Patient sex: M
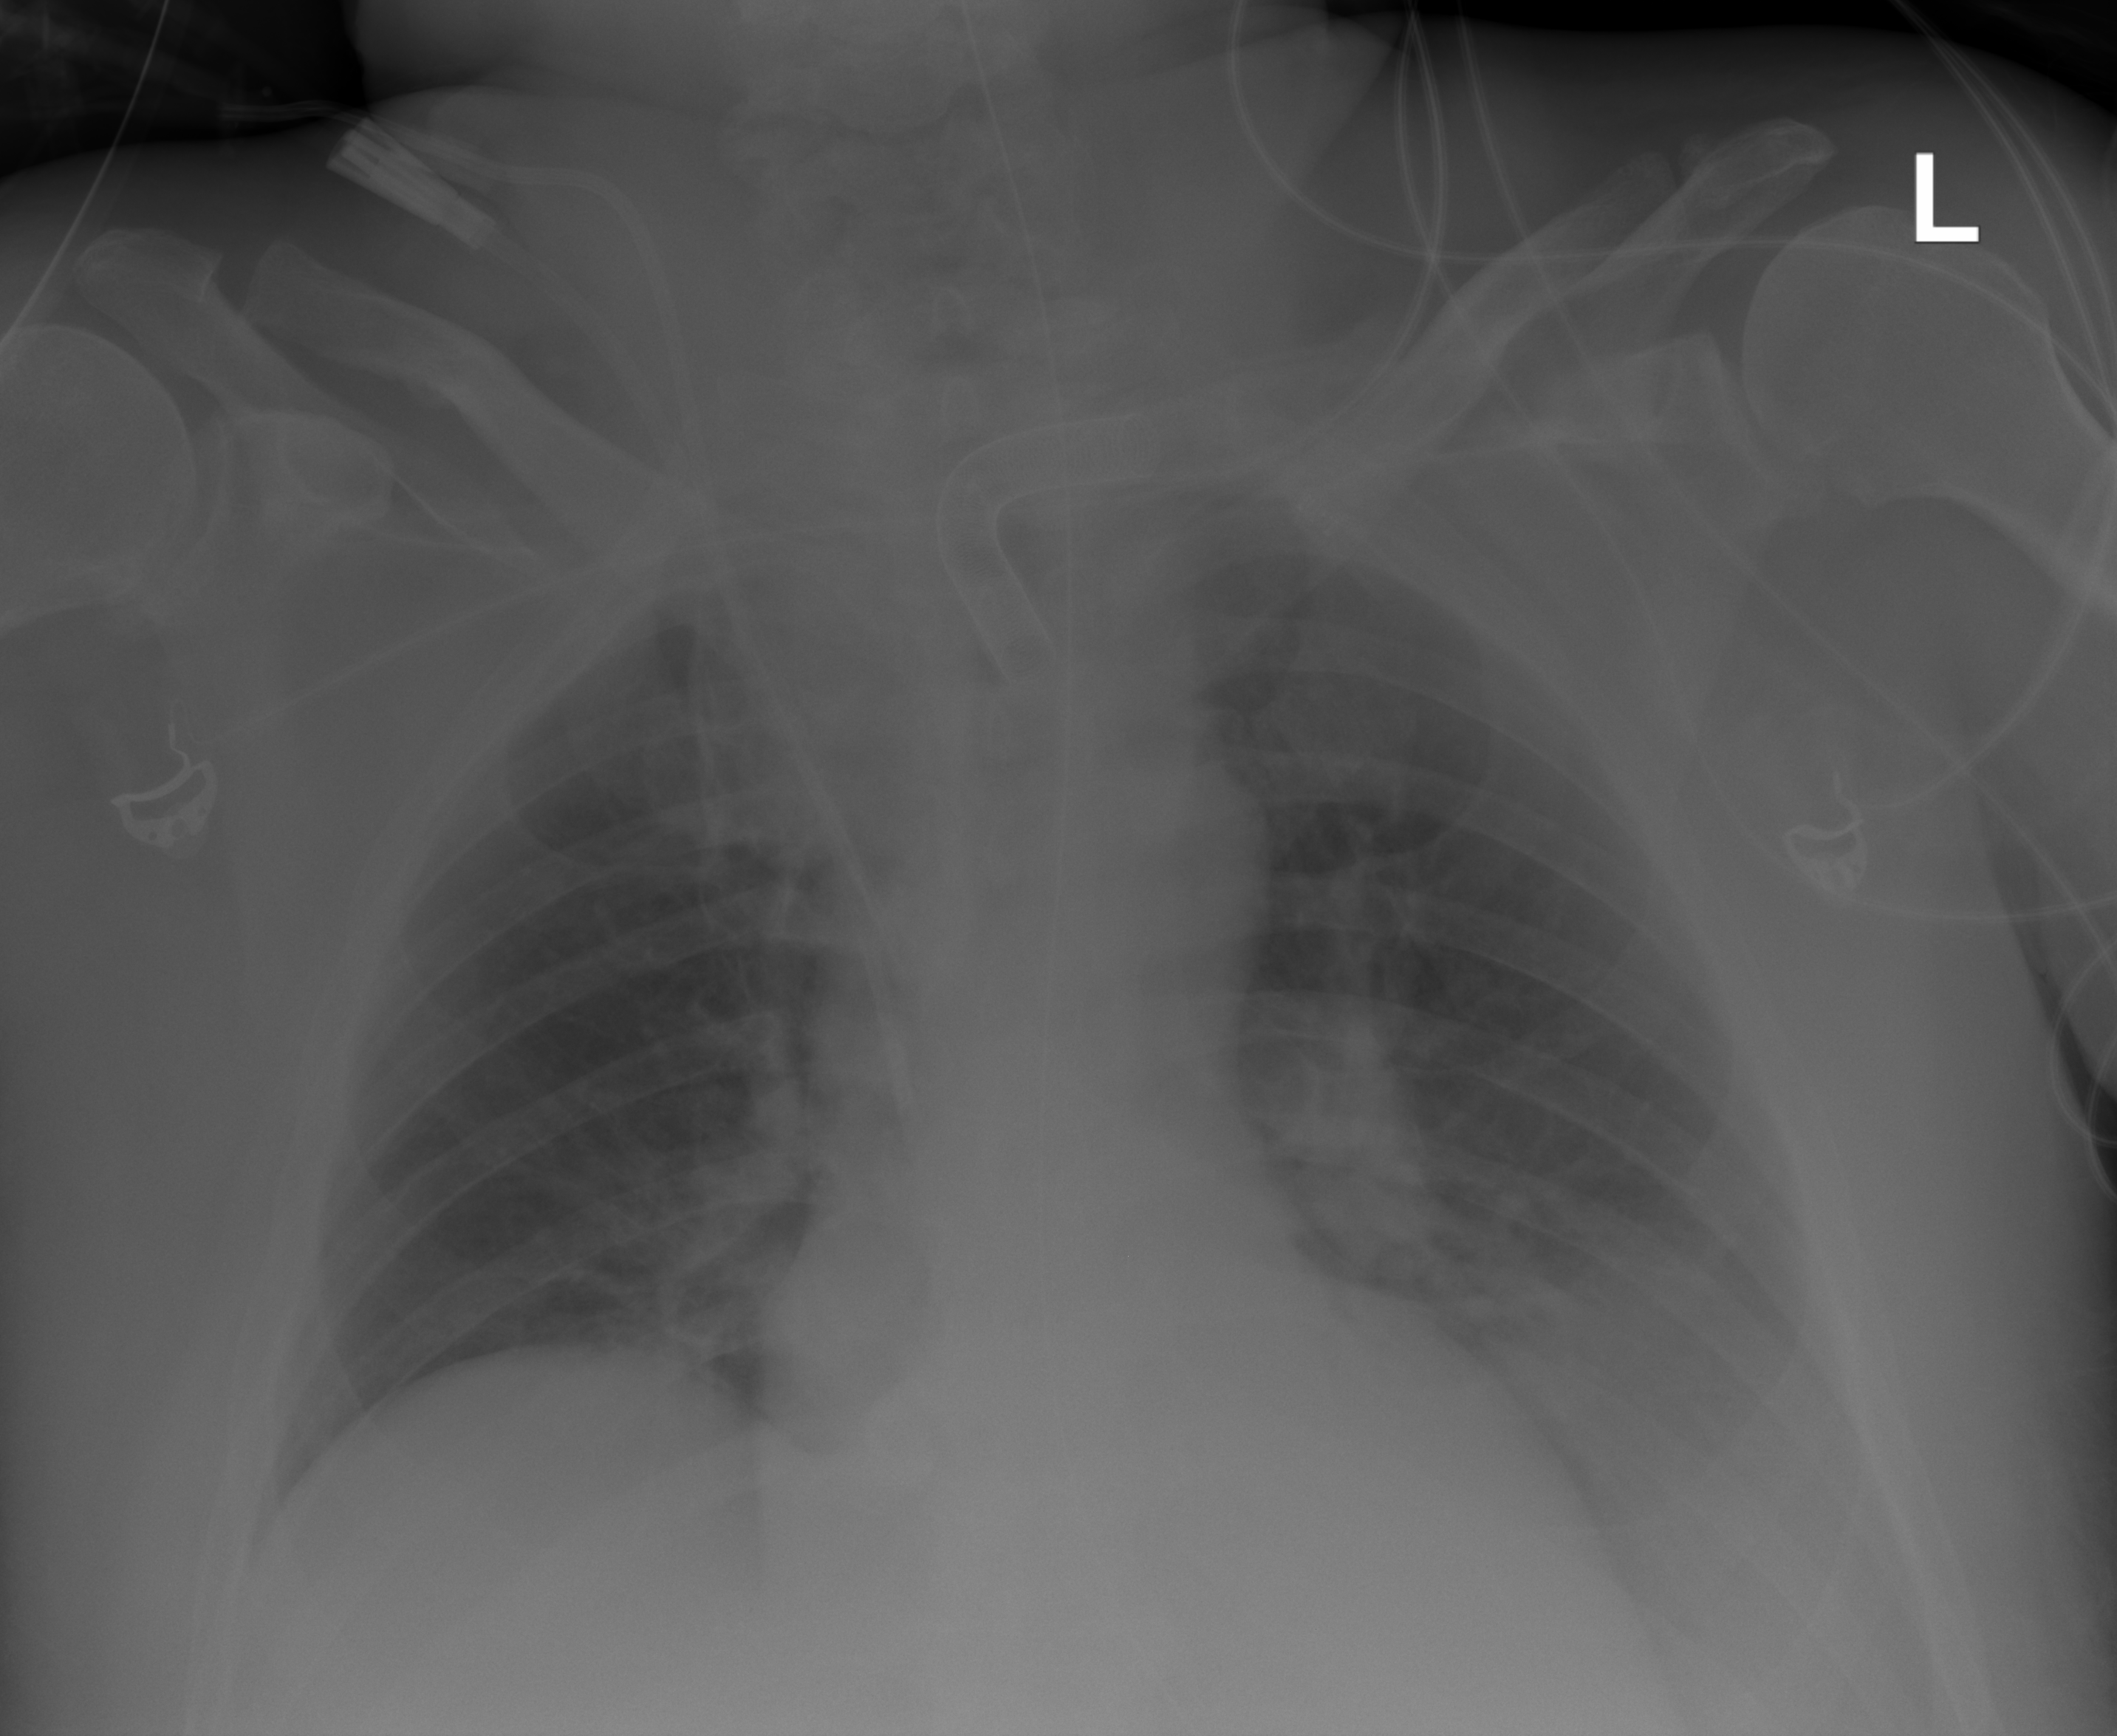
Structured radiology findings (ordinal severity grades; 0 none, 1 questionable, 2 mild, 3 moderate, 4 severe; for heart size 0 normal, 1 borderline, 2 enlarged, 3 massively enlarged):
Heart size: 2
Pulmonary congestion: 0
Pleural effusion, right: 0
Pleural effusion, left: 2
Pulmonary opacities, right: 0
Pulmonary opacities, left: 0
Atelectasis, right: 0
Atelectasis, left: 2